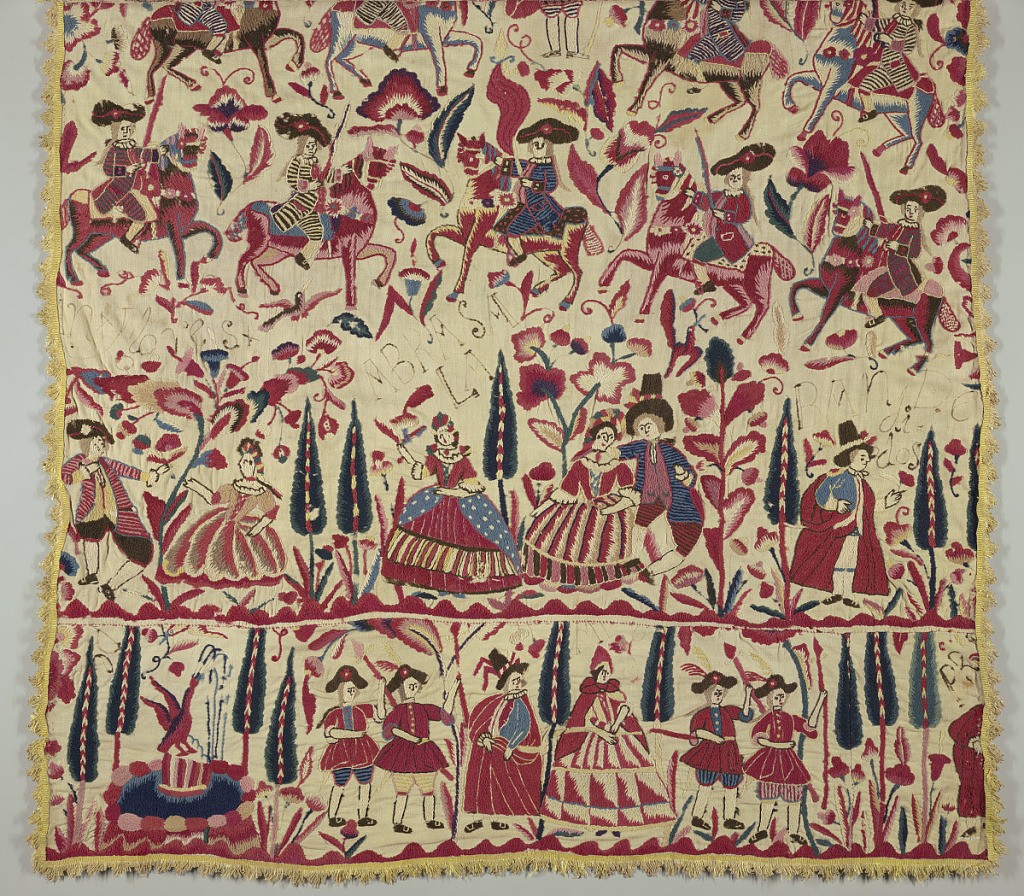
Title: Panel
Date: early 19th century
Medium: cotton, wool, silk Technique: embroidered on twill weave
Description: Panel, probably pieced from a bedcovering, has figures in 18th century costume. The center portion has men on horseback riding toward a solitary figure. The remaining areas have men and women, some in pairs, others standing alone, surrounded by trees, flowers, and fountains. Some embroidered phrases are visible, but are mainly incomplete due the pieced nature of the panel.